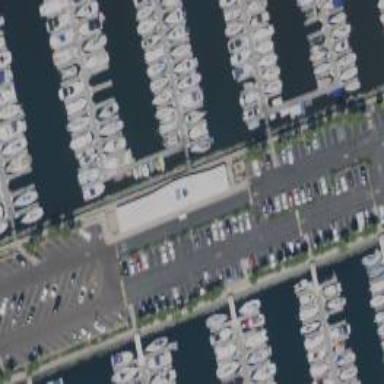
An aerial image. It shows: Man-made pier.